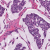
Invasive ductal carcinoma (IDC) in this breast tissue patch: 1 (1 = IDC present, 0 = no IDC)